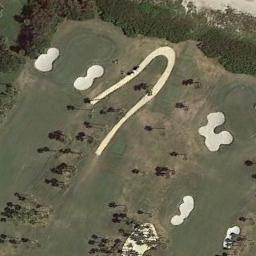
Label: golf_course